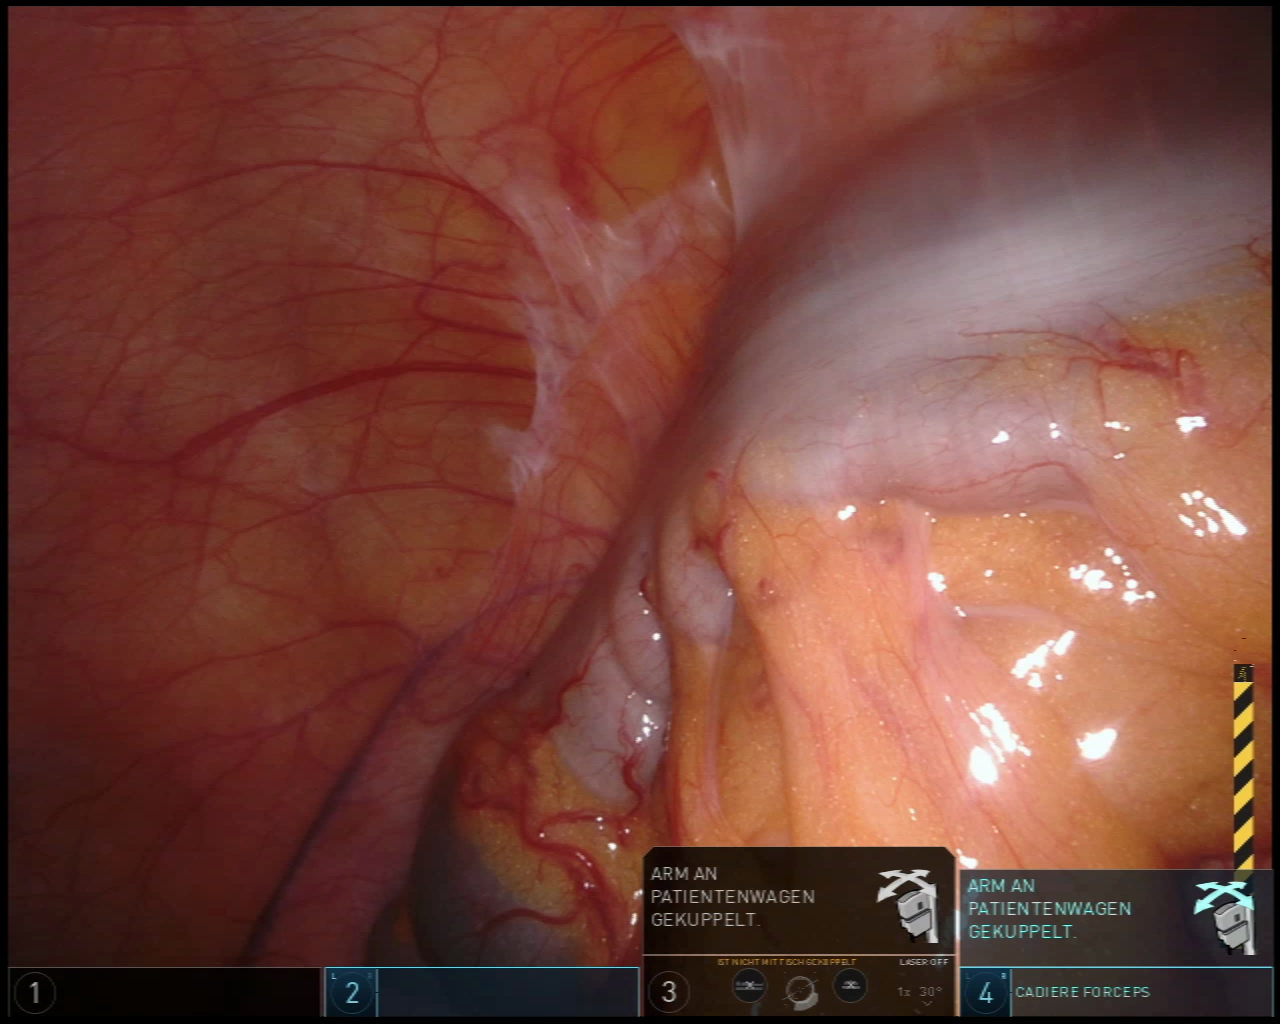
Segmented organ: colon
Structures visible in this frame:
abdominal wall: no
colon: yes
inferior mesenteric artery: no
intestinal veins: no
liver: no
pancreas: no
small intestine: yes
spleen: no
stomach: no
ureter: no
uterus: no
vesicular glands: no